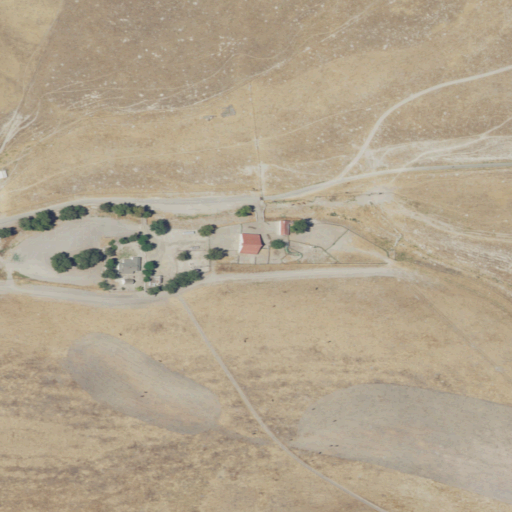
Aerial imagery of valley in California named Tom Valley containing grassland, open development, shrub, and low intensity development